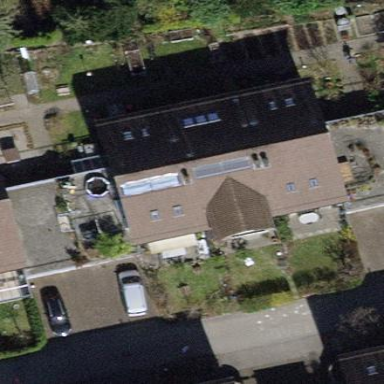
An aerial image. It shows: Building with tile roof.